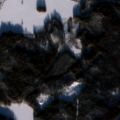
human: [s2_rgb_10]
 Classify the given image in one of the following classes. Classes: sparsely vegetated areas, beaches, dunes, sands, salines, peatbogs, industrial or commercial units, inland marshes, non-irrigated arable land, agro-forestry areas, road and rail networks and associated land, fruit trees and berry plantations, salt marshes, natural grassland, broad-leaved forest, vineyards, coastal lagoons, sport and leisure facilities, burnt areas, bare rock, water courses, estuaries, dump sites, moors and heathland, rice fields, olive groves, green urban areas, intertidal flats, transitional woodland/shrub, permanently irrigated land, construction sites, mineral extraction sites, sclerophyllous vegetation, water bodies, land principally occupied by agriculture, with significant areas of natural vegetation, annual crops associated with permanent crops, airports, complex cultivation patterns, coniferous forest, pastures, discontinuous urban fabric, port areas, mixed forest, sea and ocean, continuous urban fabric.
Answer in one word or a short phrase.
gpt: mixed forest, water bodies